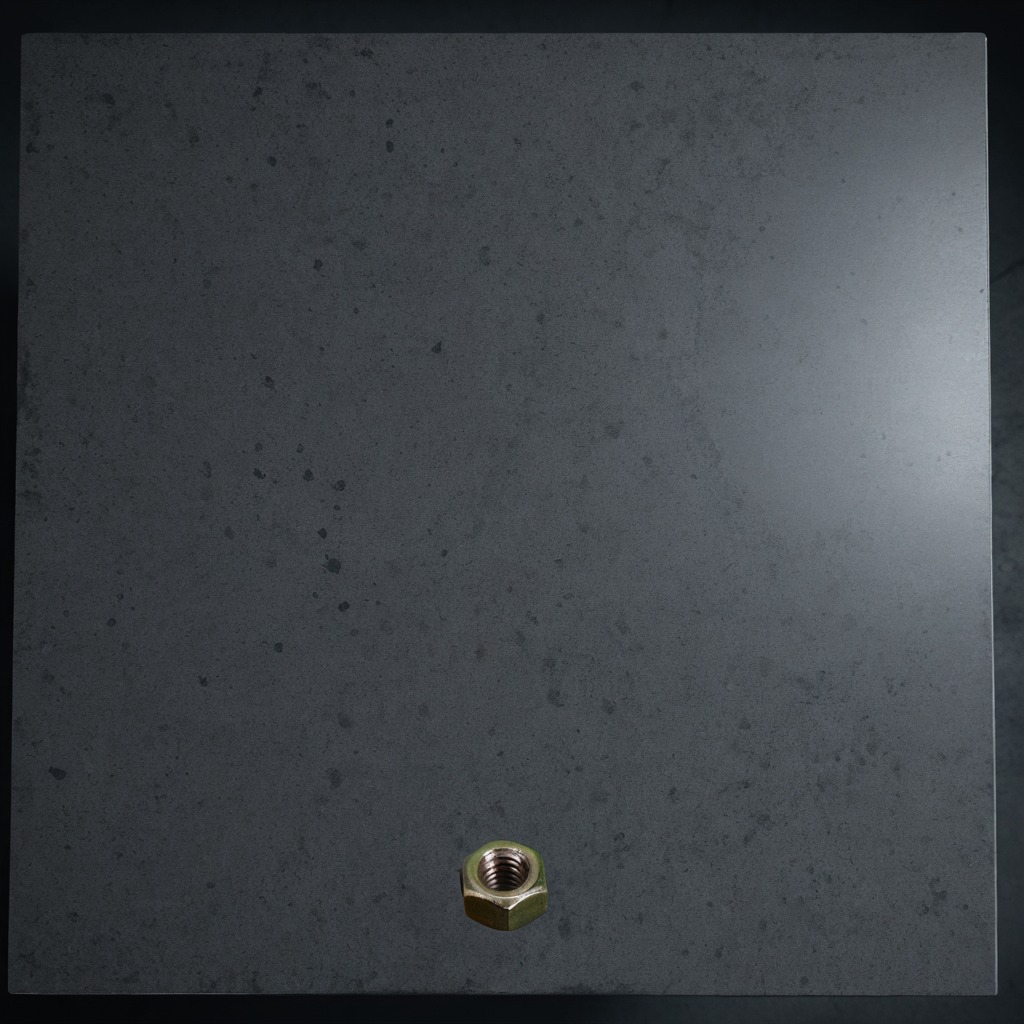
A metal nut is lying on a clean granite table inside a workshop at night dim ambient light soft shadows worn but